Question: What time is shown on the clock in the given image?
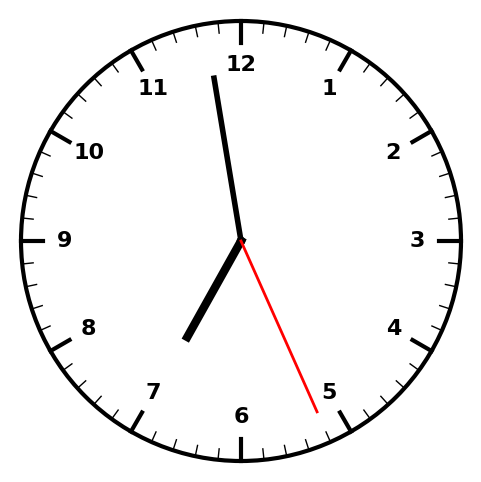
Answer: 06:58:26